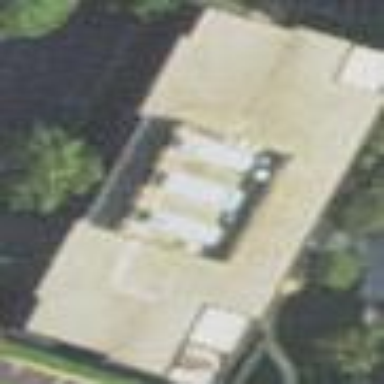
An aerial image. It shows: Office building.